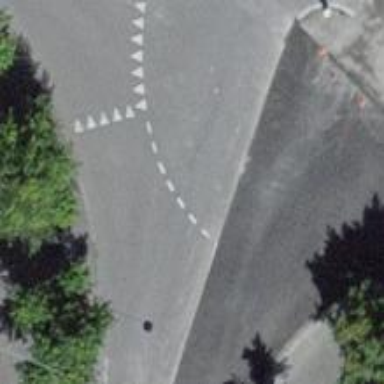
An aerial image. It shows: Tertiary road with asphalt surface leading to roundabout junction.